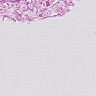
Metastatic tissue present: no